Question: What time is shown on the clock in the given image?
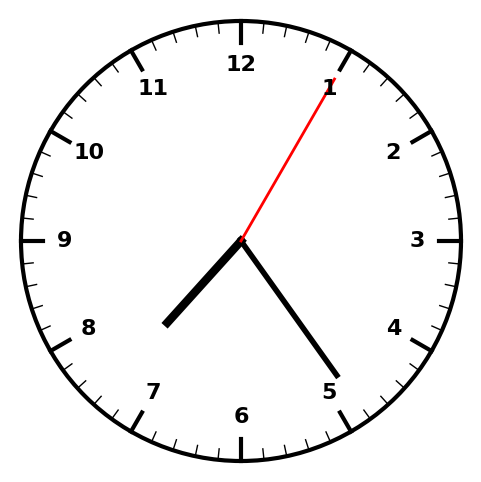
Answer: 07:24:05